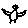
Label: bird